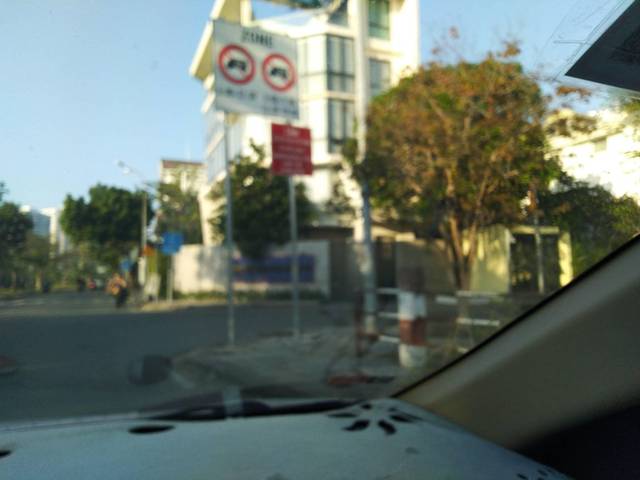
Region: Vietnam
Coordinates: 10.784, 106.752